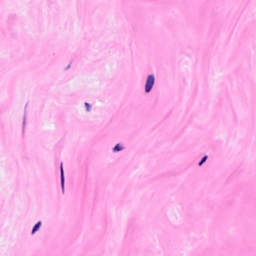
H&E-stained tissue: Breast